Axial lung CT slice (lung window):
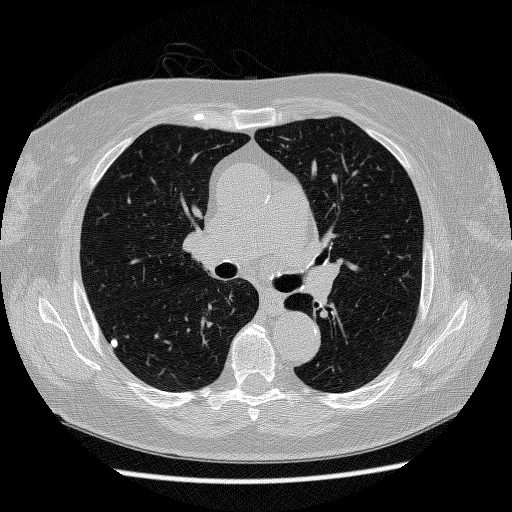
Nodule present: yes
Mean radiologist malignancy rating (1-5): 1